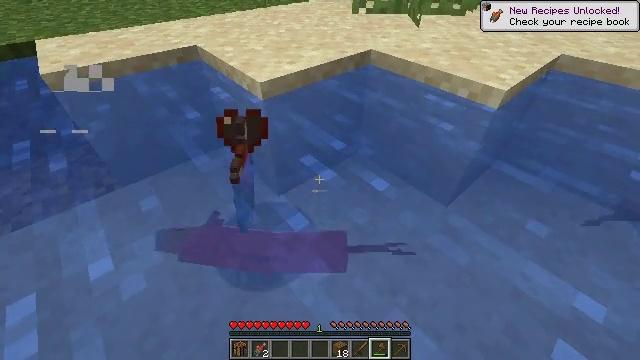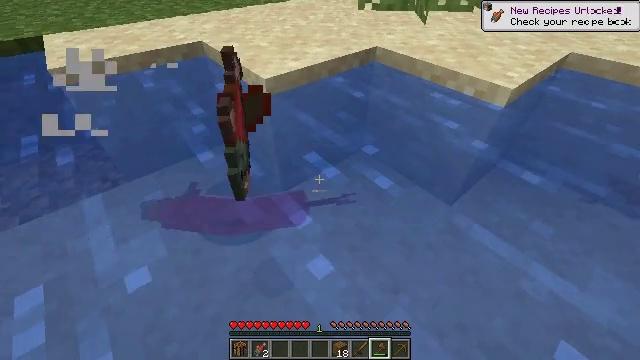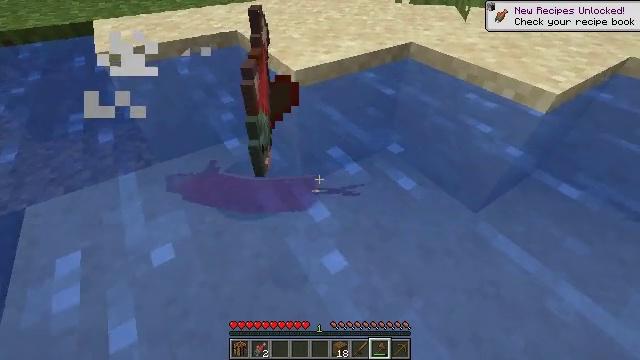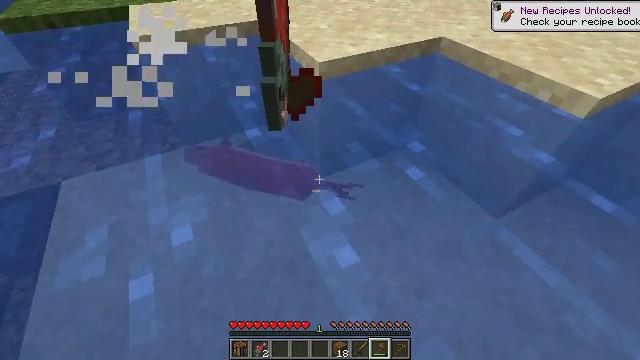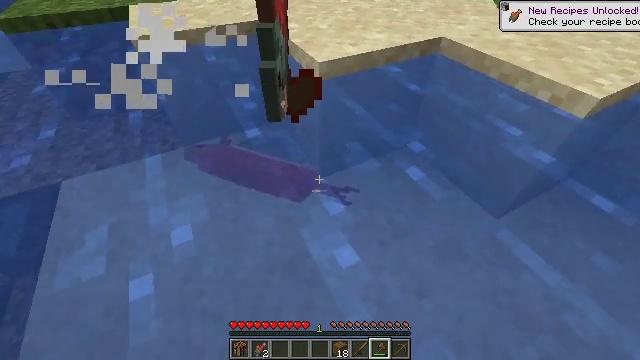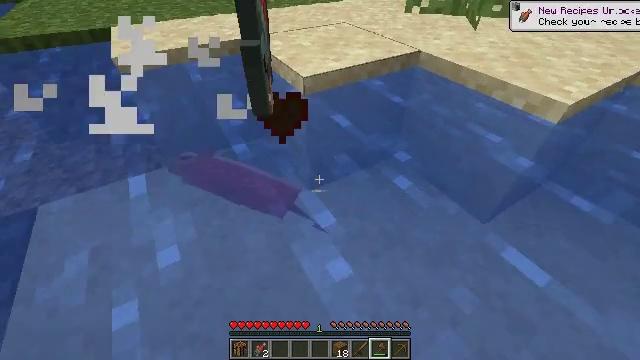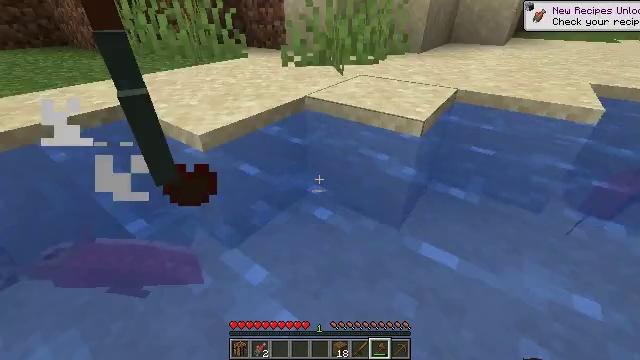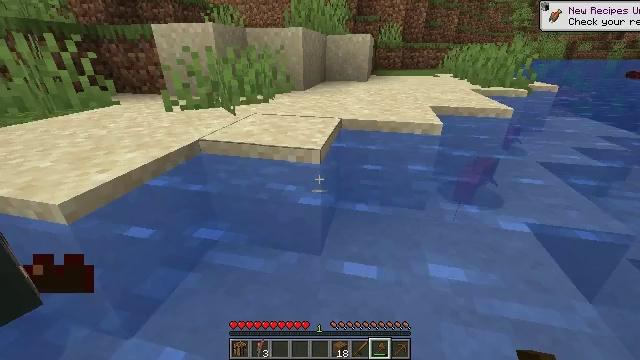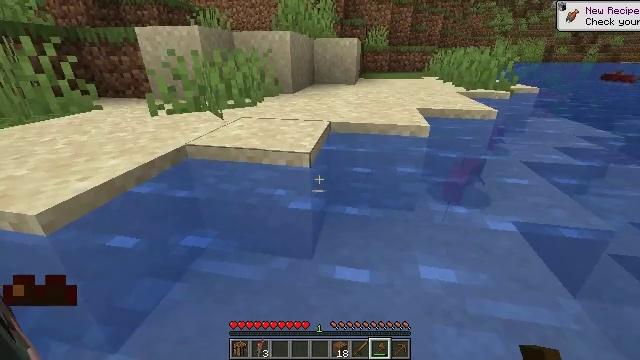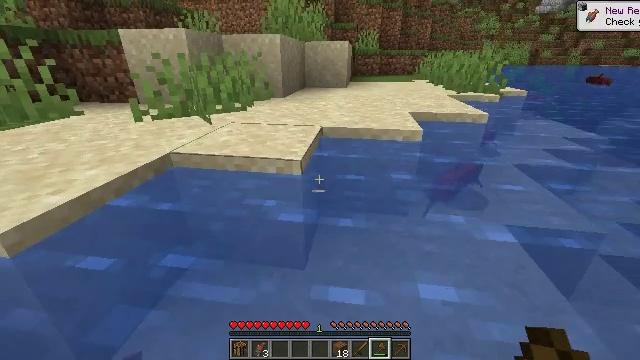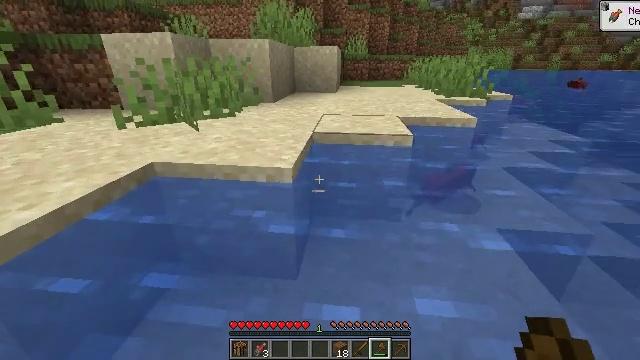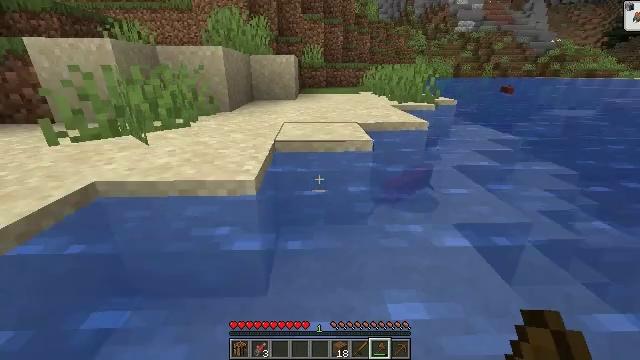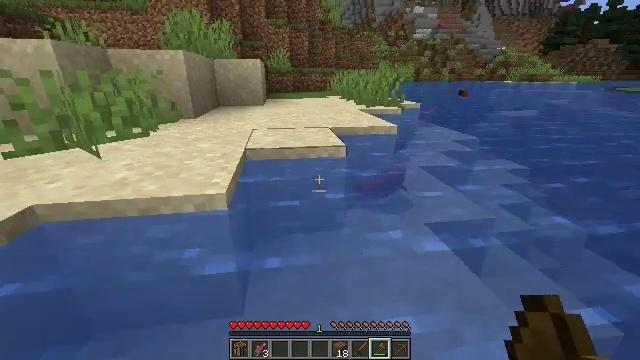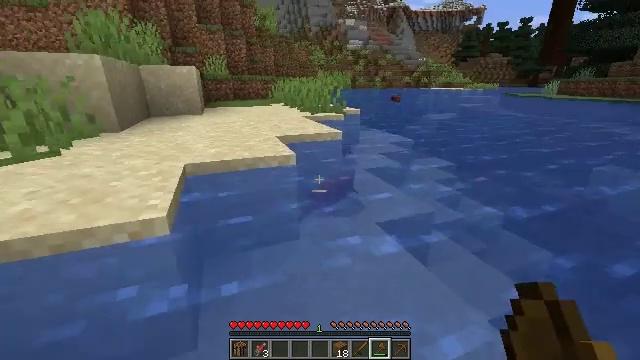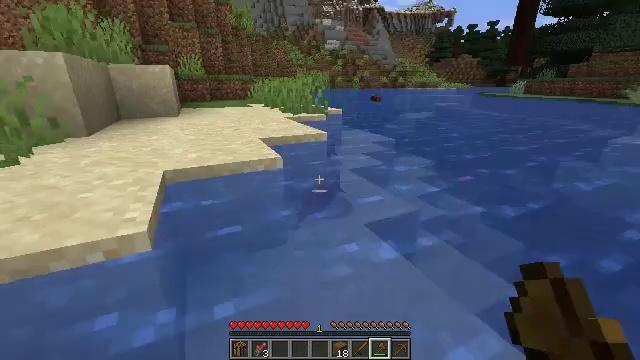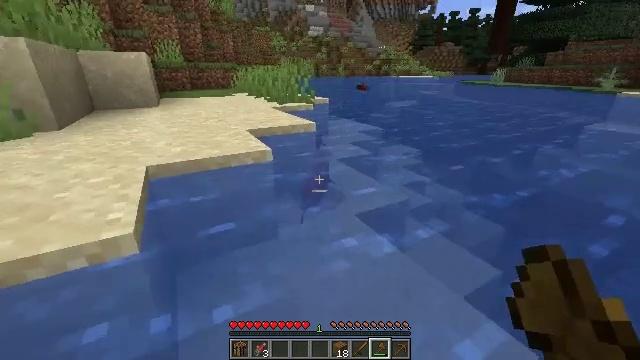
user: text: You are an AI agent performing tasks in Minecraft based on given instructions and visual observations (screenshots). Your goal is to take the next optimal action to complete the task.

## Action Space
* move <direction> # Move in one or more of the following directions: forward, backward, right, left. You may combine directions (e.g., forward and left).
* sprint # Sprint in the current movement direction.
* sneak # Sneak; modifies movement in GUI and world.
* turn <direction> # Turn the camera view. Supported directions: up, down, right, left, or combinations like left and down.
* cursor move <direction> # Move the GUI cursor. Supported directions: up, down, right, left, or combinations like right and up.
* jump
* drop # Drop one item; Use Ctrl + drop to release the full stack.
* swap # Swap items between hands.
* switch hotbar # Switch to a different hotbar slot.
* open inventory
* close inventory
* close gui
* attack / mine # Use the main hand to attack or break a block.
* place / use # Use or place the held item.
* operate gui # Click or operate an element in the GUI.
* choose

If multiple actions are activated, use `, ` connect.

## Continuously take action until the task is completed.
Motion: motion action
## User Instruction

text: Kill aquatic mobs.
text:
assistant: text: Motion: turn left
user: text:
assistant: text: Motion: turn left and down
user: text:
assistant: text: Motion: turn left and down
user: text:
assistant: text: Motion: no_op
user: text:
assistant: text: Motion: turn right and up
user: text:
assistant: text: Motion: turn right and up
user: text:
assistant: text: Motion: move forward, turn right and up
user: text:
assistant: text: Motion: move forward, turn right
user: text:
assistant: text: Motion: move forward, turn right
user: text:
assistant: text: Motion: move forward, turn right
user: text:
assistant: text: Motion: move forward and move left, turn right and up
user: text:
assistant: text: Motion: move forward and move left, turn right
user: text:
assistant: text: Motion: move forward and move left, turn right and up
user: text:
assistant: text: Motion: move forward and move left, turn right
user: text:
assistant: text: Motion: move forward, turn right and down
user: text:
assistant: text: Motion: move forward, turn right and down
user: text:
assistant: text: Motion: move forward and move right, turn down
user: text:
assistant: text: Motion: move forward and move right
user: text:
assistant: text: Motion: move forward and move right
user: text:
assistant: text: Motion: move forward and move right, turn left and down
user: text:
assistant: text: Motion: move forward
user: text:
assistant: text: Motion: move forward
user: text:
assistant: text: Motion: move forward
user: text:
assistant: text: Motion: move forward
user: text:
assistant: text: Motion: move forward
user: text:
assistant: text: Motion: move forward
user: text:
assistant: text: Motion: move forward, turn right
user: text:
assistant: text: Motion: move forward, turn right
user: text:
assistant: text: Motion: move forward
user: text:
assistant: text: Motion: move forward